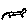
Label: cat